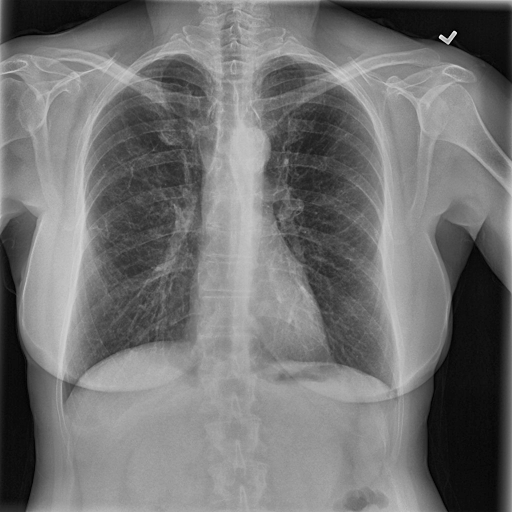
Finding: NORMAL